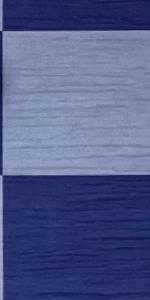
Label: Empty